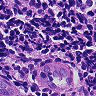
Metastatic tissue present: no